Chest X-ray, PA view. Patient: 57 years old, sex M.
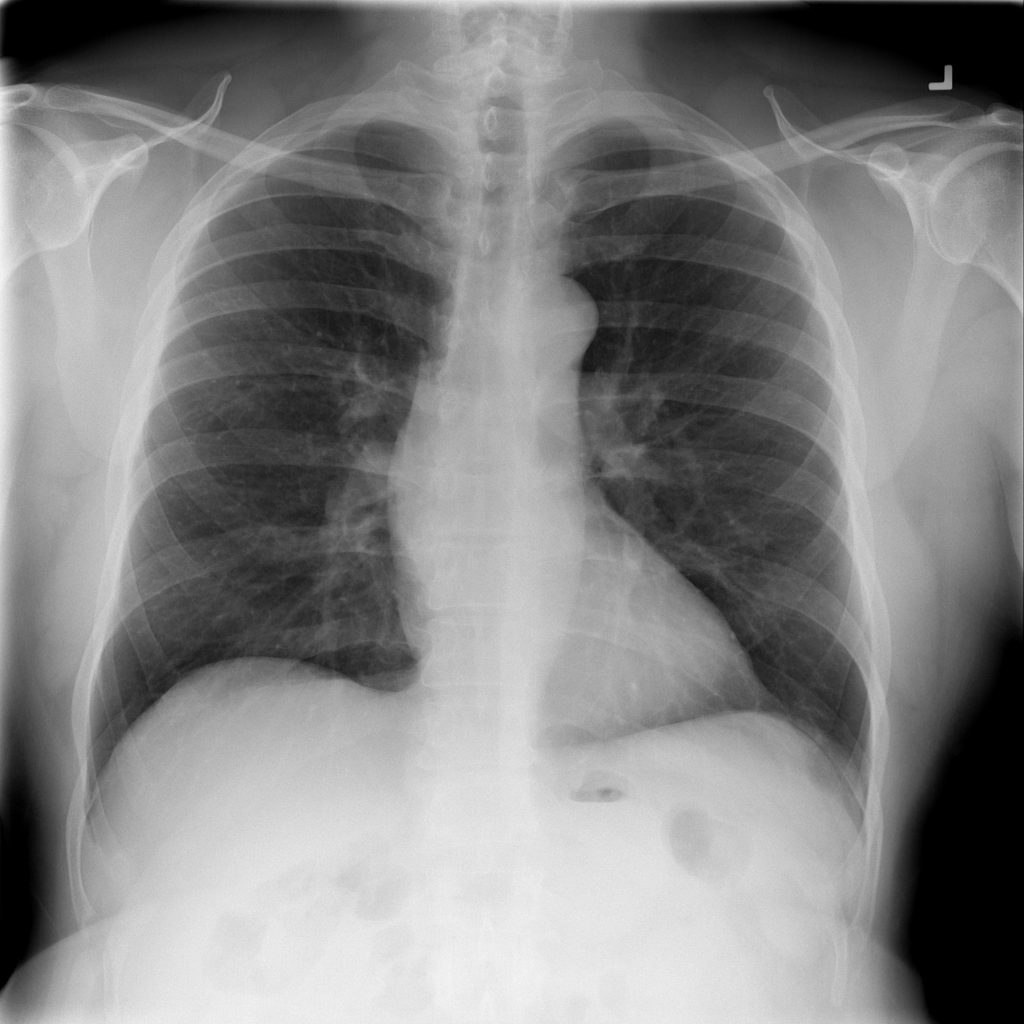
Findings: No Finding